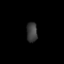
Tissue: lung
Cell type: T cells
Senescence score: 0.201
Nuclear area (px): 205
Mean DAPI intensity: 61.302